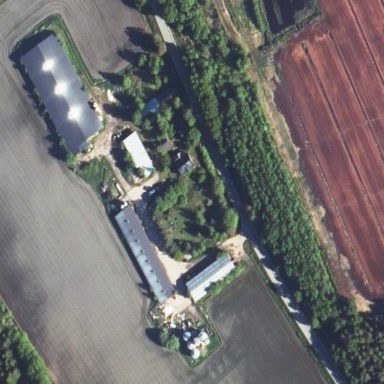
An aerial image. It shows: Farm with farmyard.